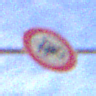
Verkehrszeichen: VerbotKraftraeder
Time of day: MorningAfternoon
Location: Outdoor (RoadRail)
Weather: PartlyCloudy
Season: NotSpecified
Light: Natural